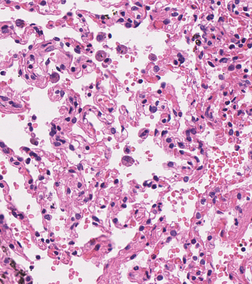
Tumor epithelial tissue: no
Tumor-associated stroma tissue: no
Normal tissue: yes